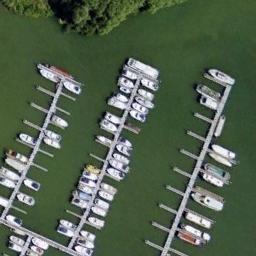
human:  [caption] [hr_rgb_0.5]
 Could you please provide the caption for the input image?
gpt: The harbor has lots of neatly docked boats and the color of the waters is green .

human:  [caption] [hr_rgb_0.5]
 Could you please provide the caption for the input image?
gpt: There are more ships in the middle of the harbor .

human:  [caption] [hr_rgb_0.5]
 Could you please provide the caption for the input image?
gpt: There are many ships of different shapes and sizes in the harbor .

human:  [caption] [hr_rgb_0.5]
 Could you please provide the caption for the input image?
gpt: There are some yachts lined up on the sea by the harbor .

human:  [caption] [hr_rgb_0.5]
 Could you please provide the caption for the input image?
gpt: There are some ships docked neatly at the harbor .